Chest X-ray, AP view. Patient: 73 years old, sex M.
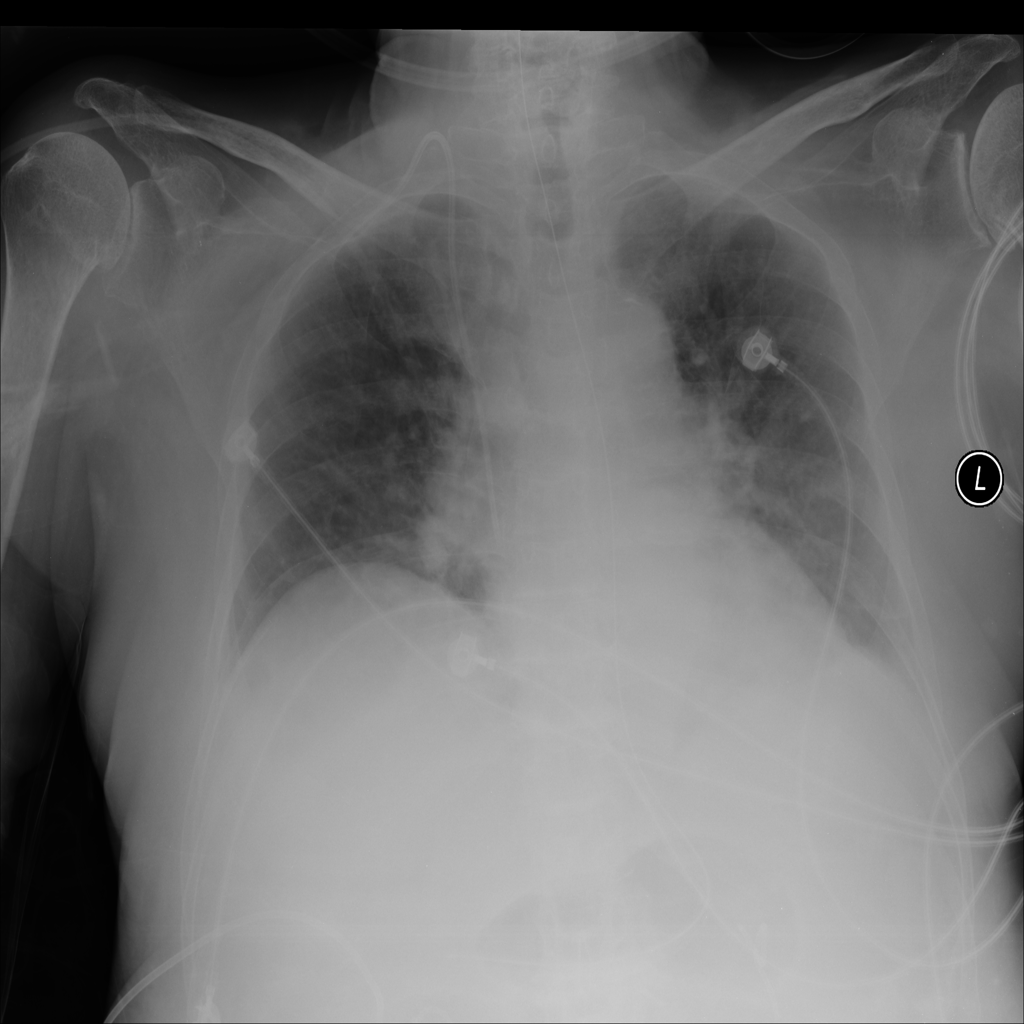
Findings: No Finding